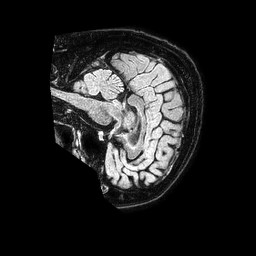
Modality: FLAIR
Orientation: sagittal
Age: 62
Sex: male
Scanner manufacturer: philips
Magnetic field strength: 1.5 T
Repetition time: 4.8 s
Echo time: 0.3 s